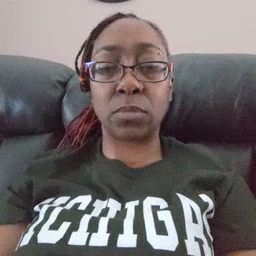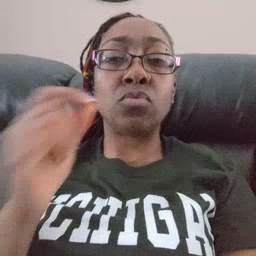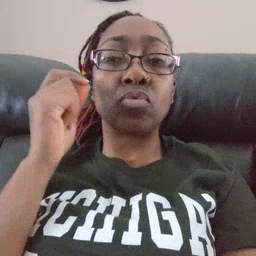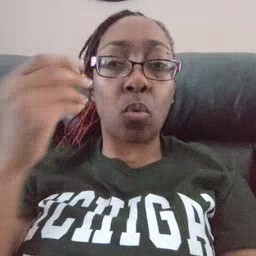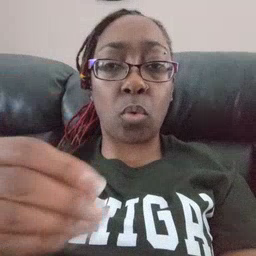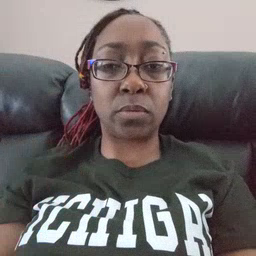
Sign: store